Field crop: maize
Growth stage: 2
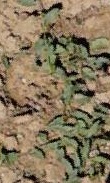
Species: convolvulus